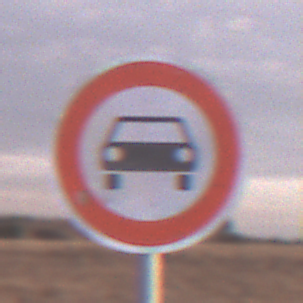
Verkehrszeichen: VerbotKraftwagen
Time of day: SunriseSunset
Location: Outdoor (Nature)
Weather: PartlyCloudy
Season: NotSpecified
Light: Natural